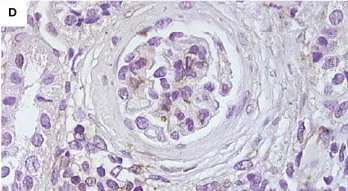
(D) Absence for THSD7A glomerular expression (IHC original magnification: x200).
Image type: pathology (immunostaining)